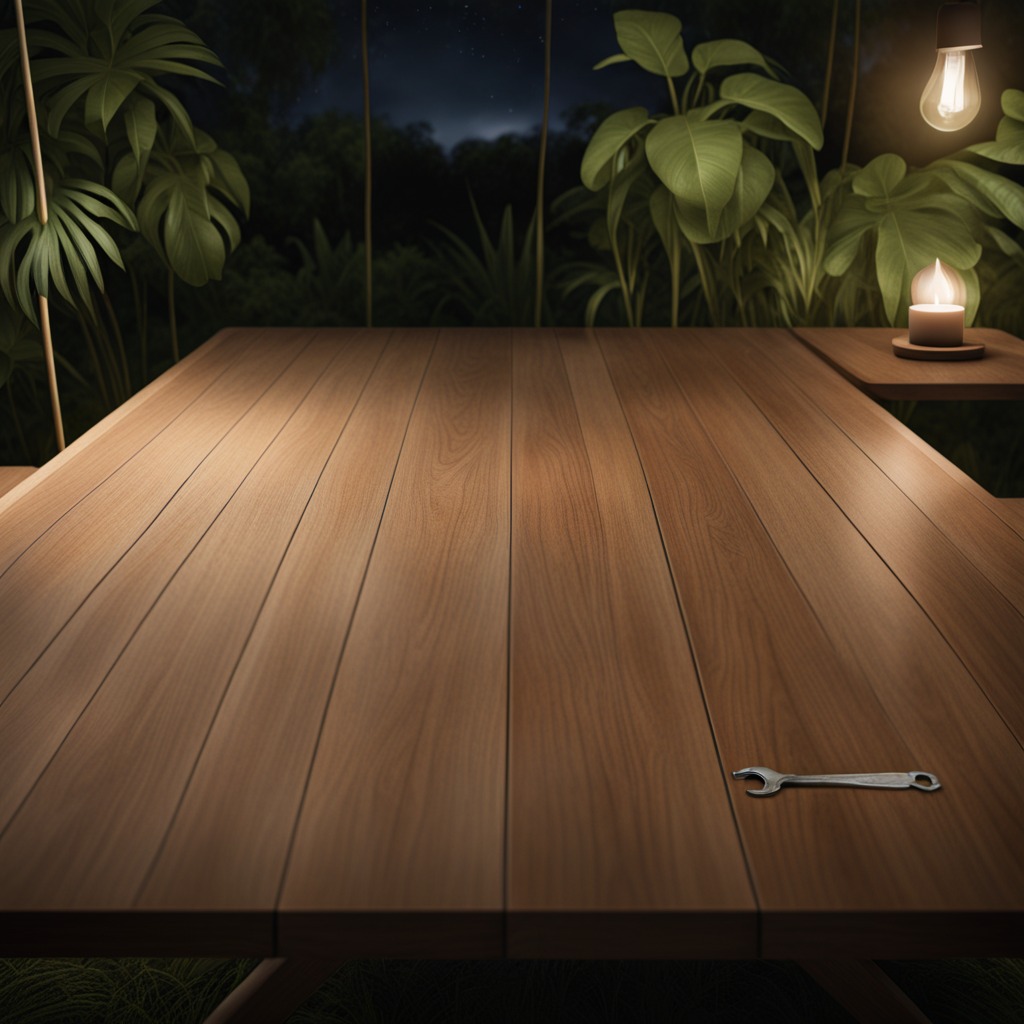
An wrench is lying on the wooden table inside a jungle field workshop tent at night.